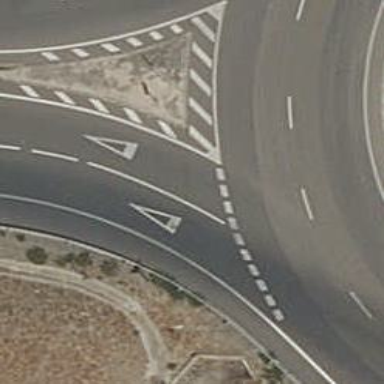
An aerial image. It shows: Road with "give way" sign.